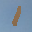
Label: 1